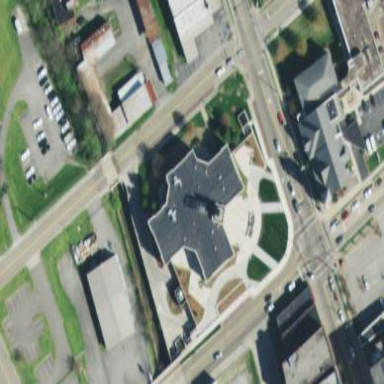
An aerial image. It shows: Town hall building.